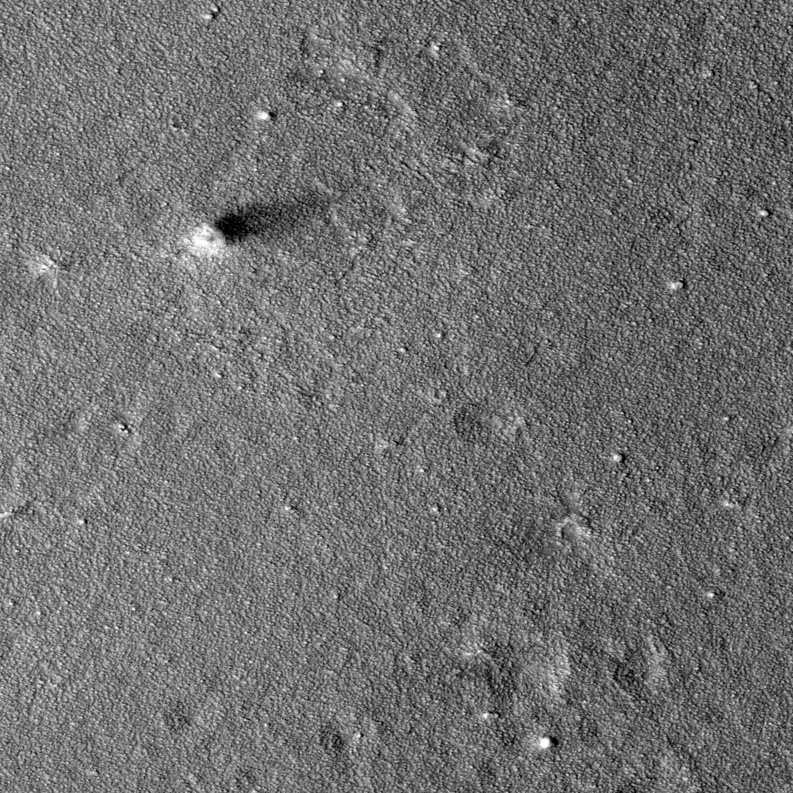
Label: dustdevil